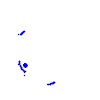
Particle: pion